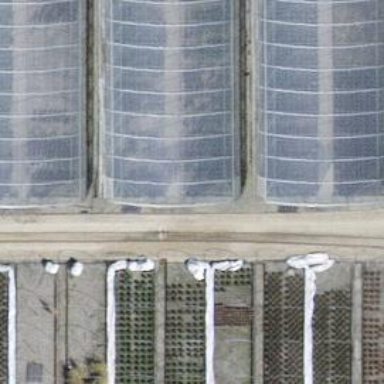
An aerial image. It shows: Greenhouse.